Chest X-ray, PA view. Patient: 63 years old, sex M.
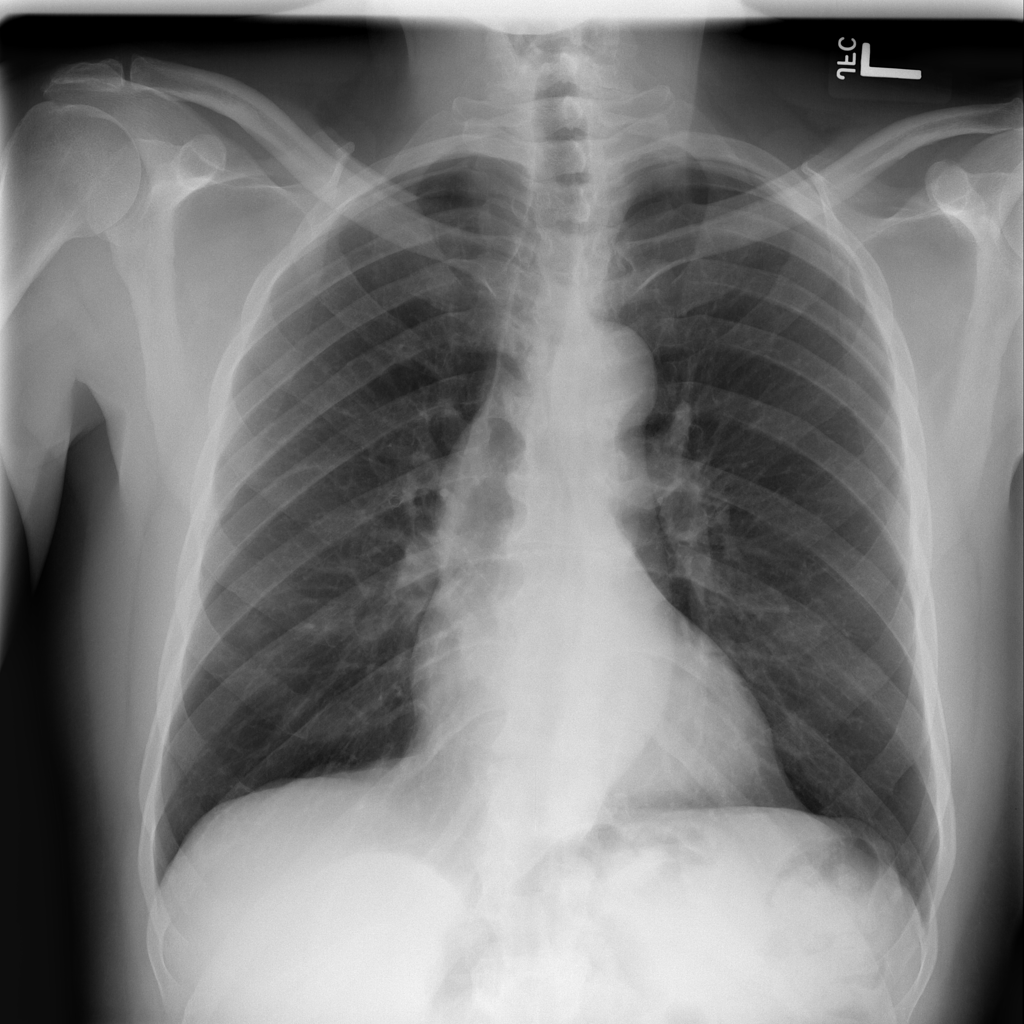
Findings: No Finding